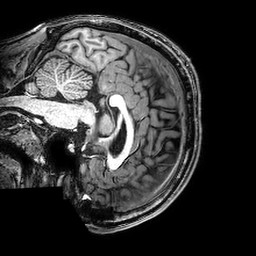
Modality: T1w
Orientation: sagittal
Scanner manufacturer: philips
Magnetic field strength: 3 T
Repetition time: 0.008144 s
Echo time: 0.00373 s